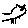
Label: cat